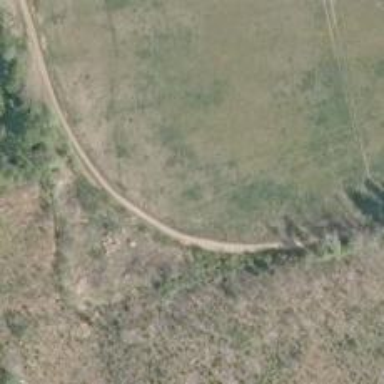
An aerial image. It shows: Bridleway.